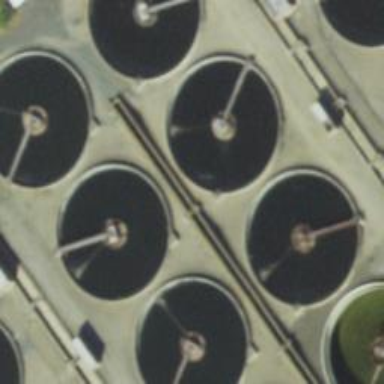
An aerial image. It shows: Image of wastewater.